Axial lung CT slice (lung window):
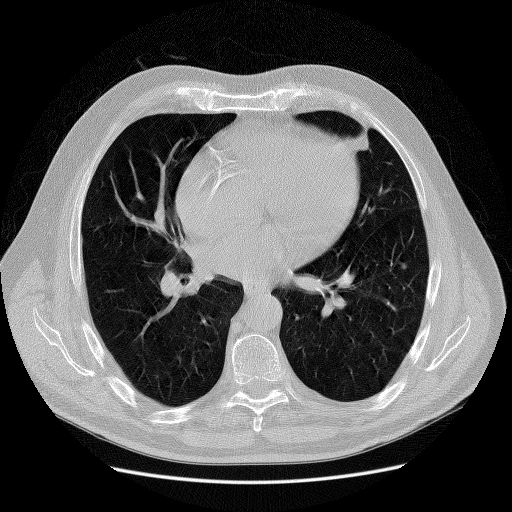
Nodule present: no